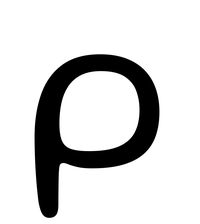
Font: Gluten_Light